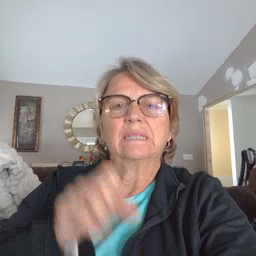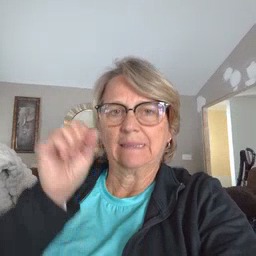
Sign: hate